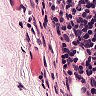
Metastatic tissue present: no